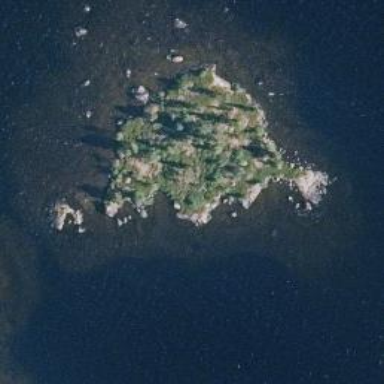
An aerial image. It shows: Islet.